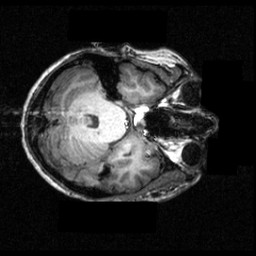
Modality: T1w
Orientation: axial
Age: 16
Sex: female
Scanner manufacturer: siemens
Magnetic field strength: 3.951 T
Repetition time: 1.5 s
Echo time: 0.00335 s